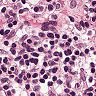
Metastatic tissue present: no